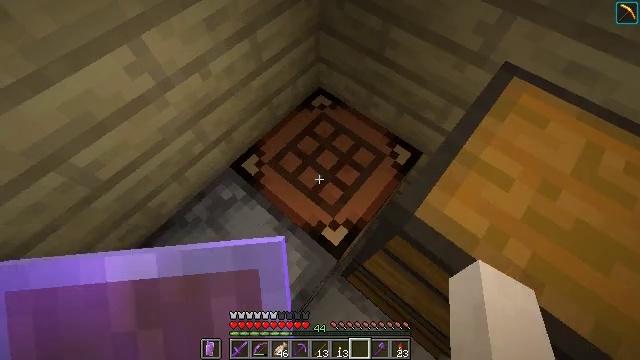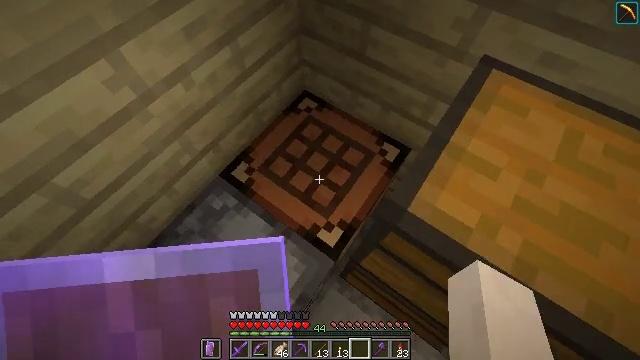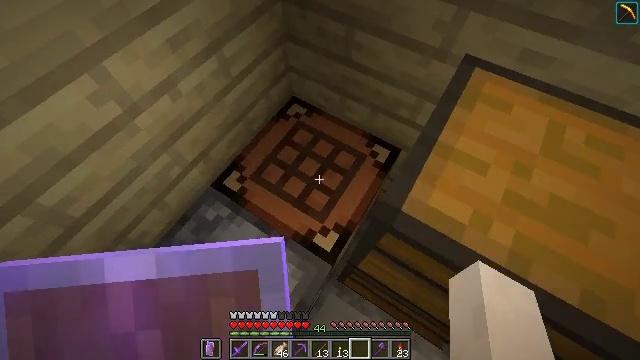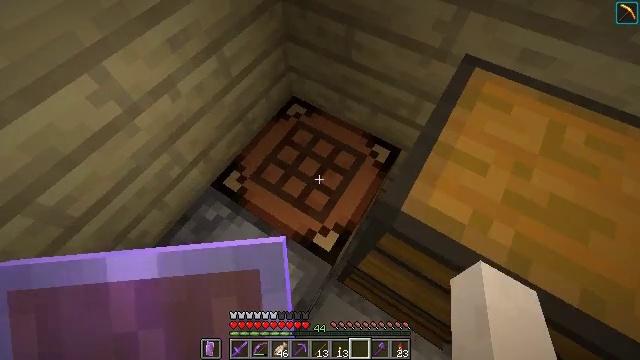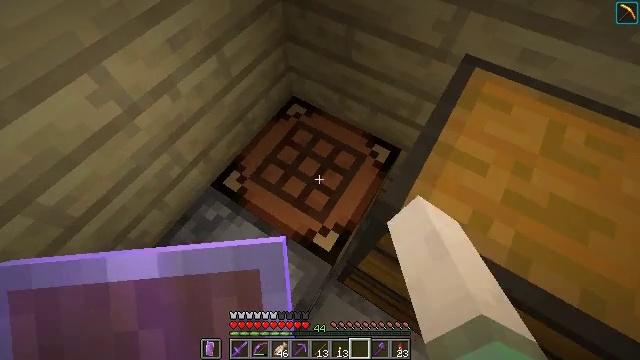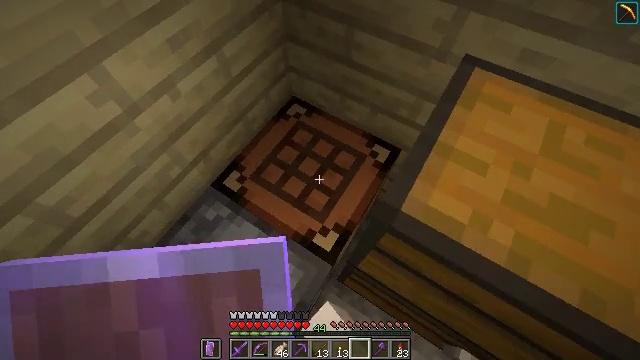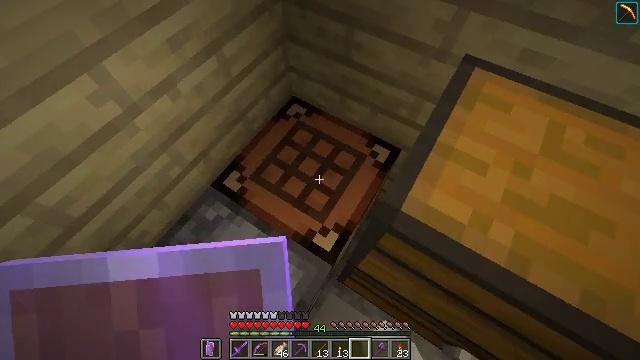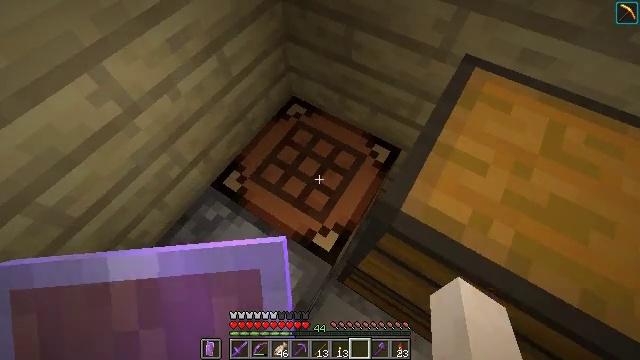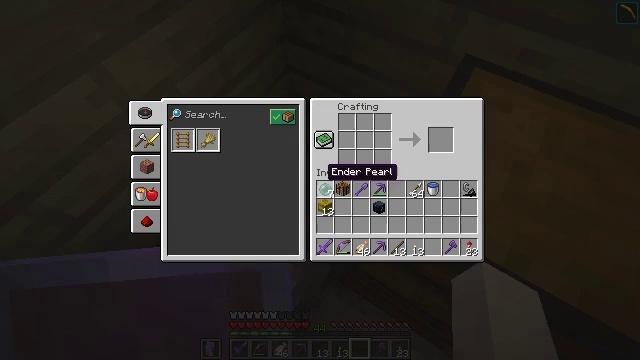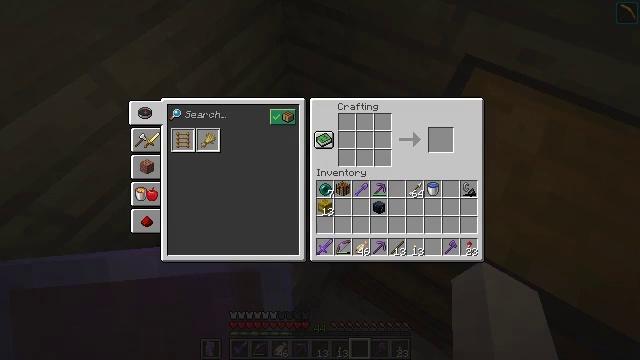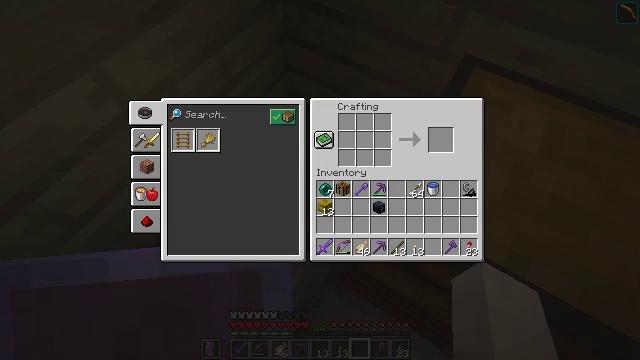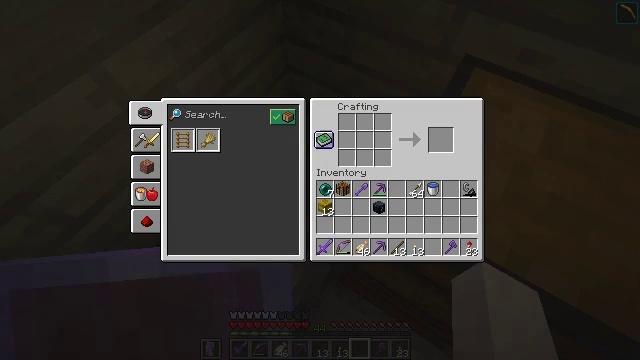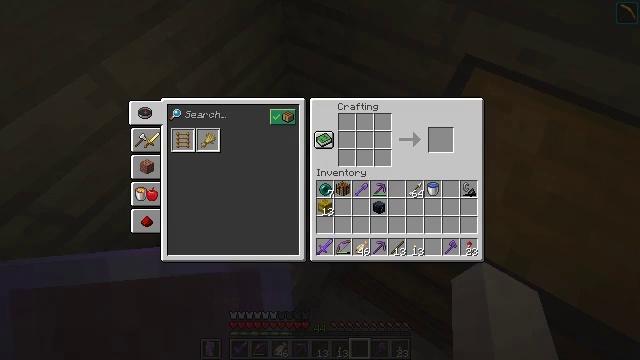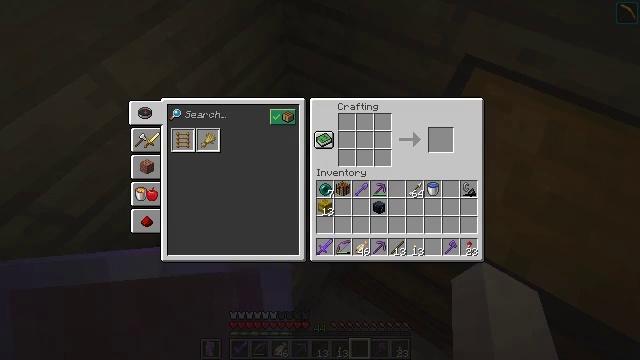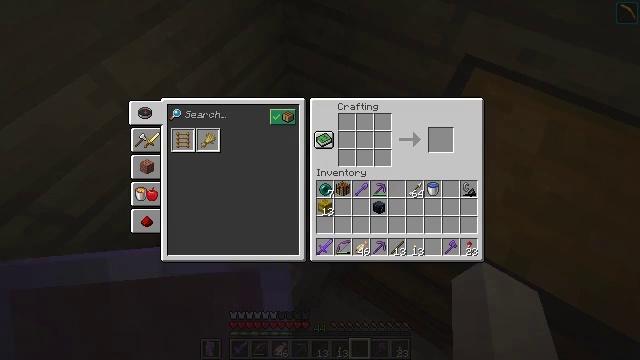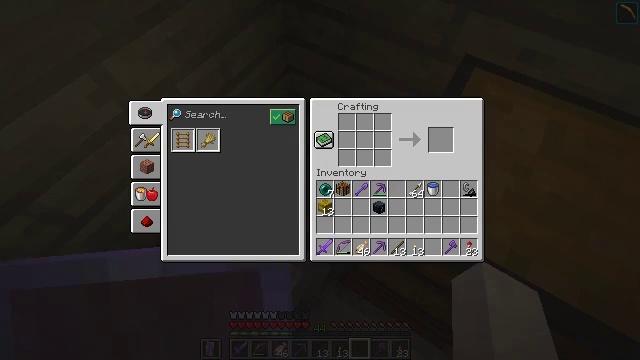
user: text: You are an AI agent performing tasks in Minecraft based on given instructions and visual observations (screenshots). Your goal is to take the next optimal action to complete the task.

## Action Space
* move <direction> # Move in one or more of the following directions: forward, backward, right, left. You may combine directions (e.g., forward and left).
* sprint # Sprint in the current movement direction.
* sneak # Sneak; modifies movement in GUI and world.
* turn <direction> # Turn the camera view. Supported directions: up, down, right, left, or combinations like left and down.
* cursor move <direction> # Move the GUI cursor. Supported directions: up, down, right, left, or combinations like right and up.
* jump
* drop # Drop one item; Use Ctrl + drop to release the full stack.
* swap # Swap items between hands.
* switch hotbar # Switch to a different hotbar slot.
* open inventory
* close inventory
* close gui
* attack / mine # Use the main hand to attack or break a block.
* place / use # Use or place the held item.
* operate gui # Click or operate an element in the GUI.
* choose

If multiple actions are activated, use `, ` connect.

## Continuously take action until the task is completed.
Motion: motion action
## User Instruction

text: craft item soul torch
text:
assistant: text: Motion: turn right
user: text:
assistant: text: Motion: turn right and up
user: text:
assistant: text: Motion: use / place
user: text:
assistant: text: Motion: use / place
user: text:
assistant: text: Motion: use / place
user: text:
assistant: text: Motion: no_op
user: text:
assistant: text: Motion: no_op
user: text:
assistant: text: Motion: no_op
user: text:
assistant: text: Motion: no_op
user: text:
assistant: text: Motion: turn up
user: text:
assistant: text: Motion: turn up
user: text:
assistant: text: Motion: turn up
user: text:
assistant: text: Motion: turn up
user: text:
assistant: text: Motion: no_op
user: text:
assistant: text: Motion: no_op
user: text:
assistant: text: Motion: no_op
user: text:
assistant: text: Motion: no_op
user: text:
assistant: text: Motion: turn left
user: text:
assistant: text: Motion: turn left
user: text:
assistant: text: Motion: no_op
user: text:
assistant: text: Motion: no_op
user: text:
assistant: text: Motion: no_op
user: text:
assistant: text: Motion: no_op
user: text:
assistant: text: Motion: turn right
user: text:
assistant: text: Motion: no_op
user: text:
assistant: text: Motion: no_op
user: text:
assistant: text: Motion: no_op
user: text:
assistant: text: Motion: no_op
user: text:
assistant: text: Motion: no_op
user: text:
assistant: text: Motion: no_op